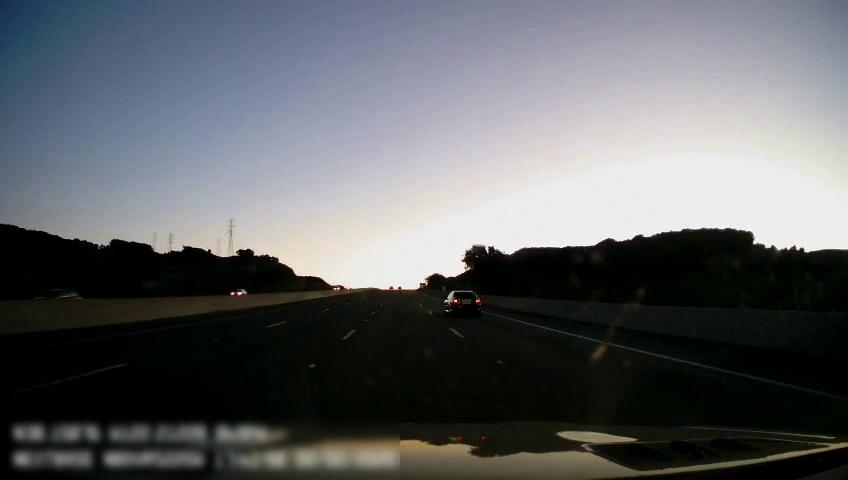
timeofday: Dusk/Dawn/Twilight
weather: Sunny
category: Drivable Space
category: Vehicles | Car
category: Vehicles | Car
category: Vehicles | Car
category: Lanes | Alternate Lane
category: Lanes | Current Lane
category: Lanes | Current Lane
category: Lanes | Alternate Lane
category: Lanes | Alternate Lane